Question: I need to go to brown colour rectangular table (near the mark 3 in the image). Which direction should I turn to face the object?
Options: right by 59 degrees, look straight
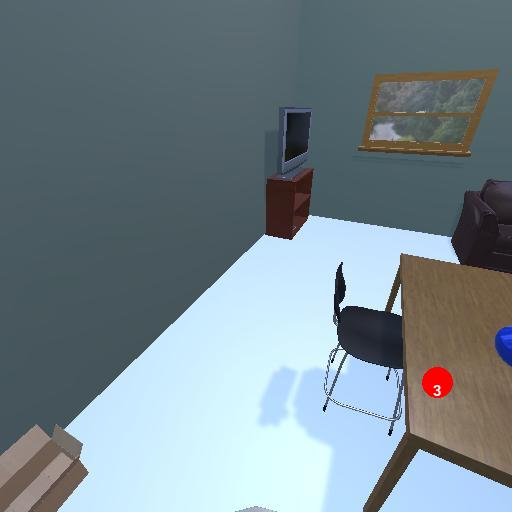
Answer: right by 59 degrees